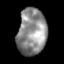
Tissue: skin
Cell type: Epithelial cells
Senescence score: 0.2737
Nuclear area (px): 1326
Mean DAPI intensity: 140.149